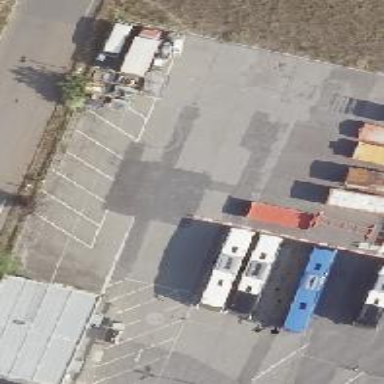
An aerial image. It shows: Parking aisle designated as service road.